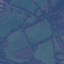
Label: Pasture